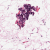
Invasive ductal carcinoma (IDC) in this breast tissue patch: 0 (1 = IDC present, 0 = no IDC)